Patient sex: F
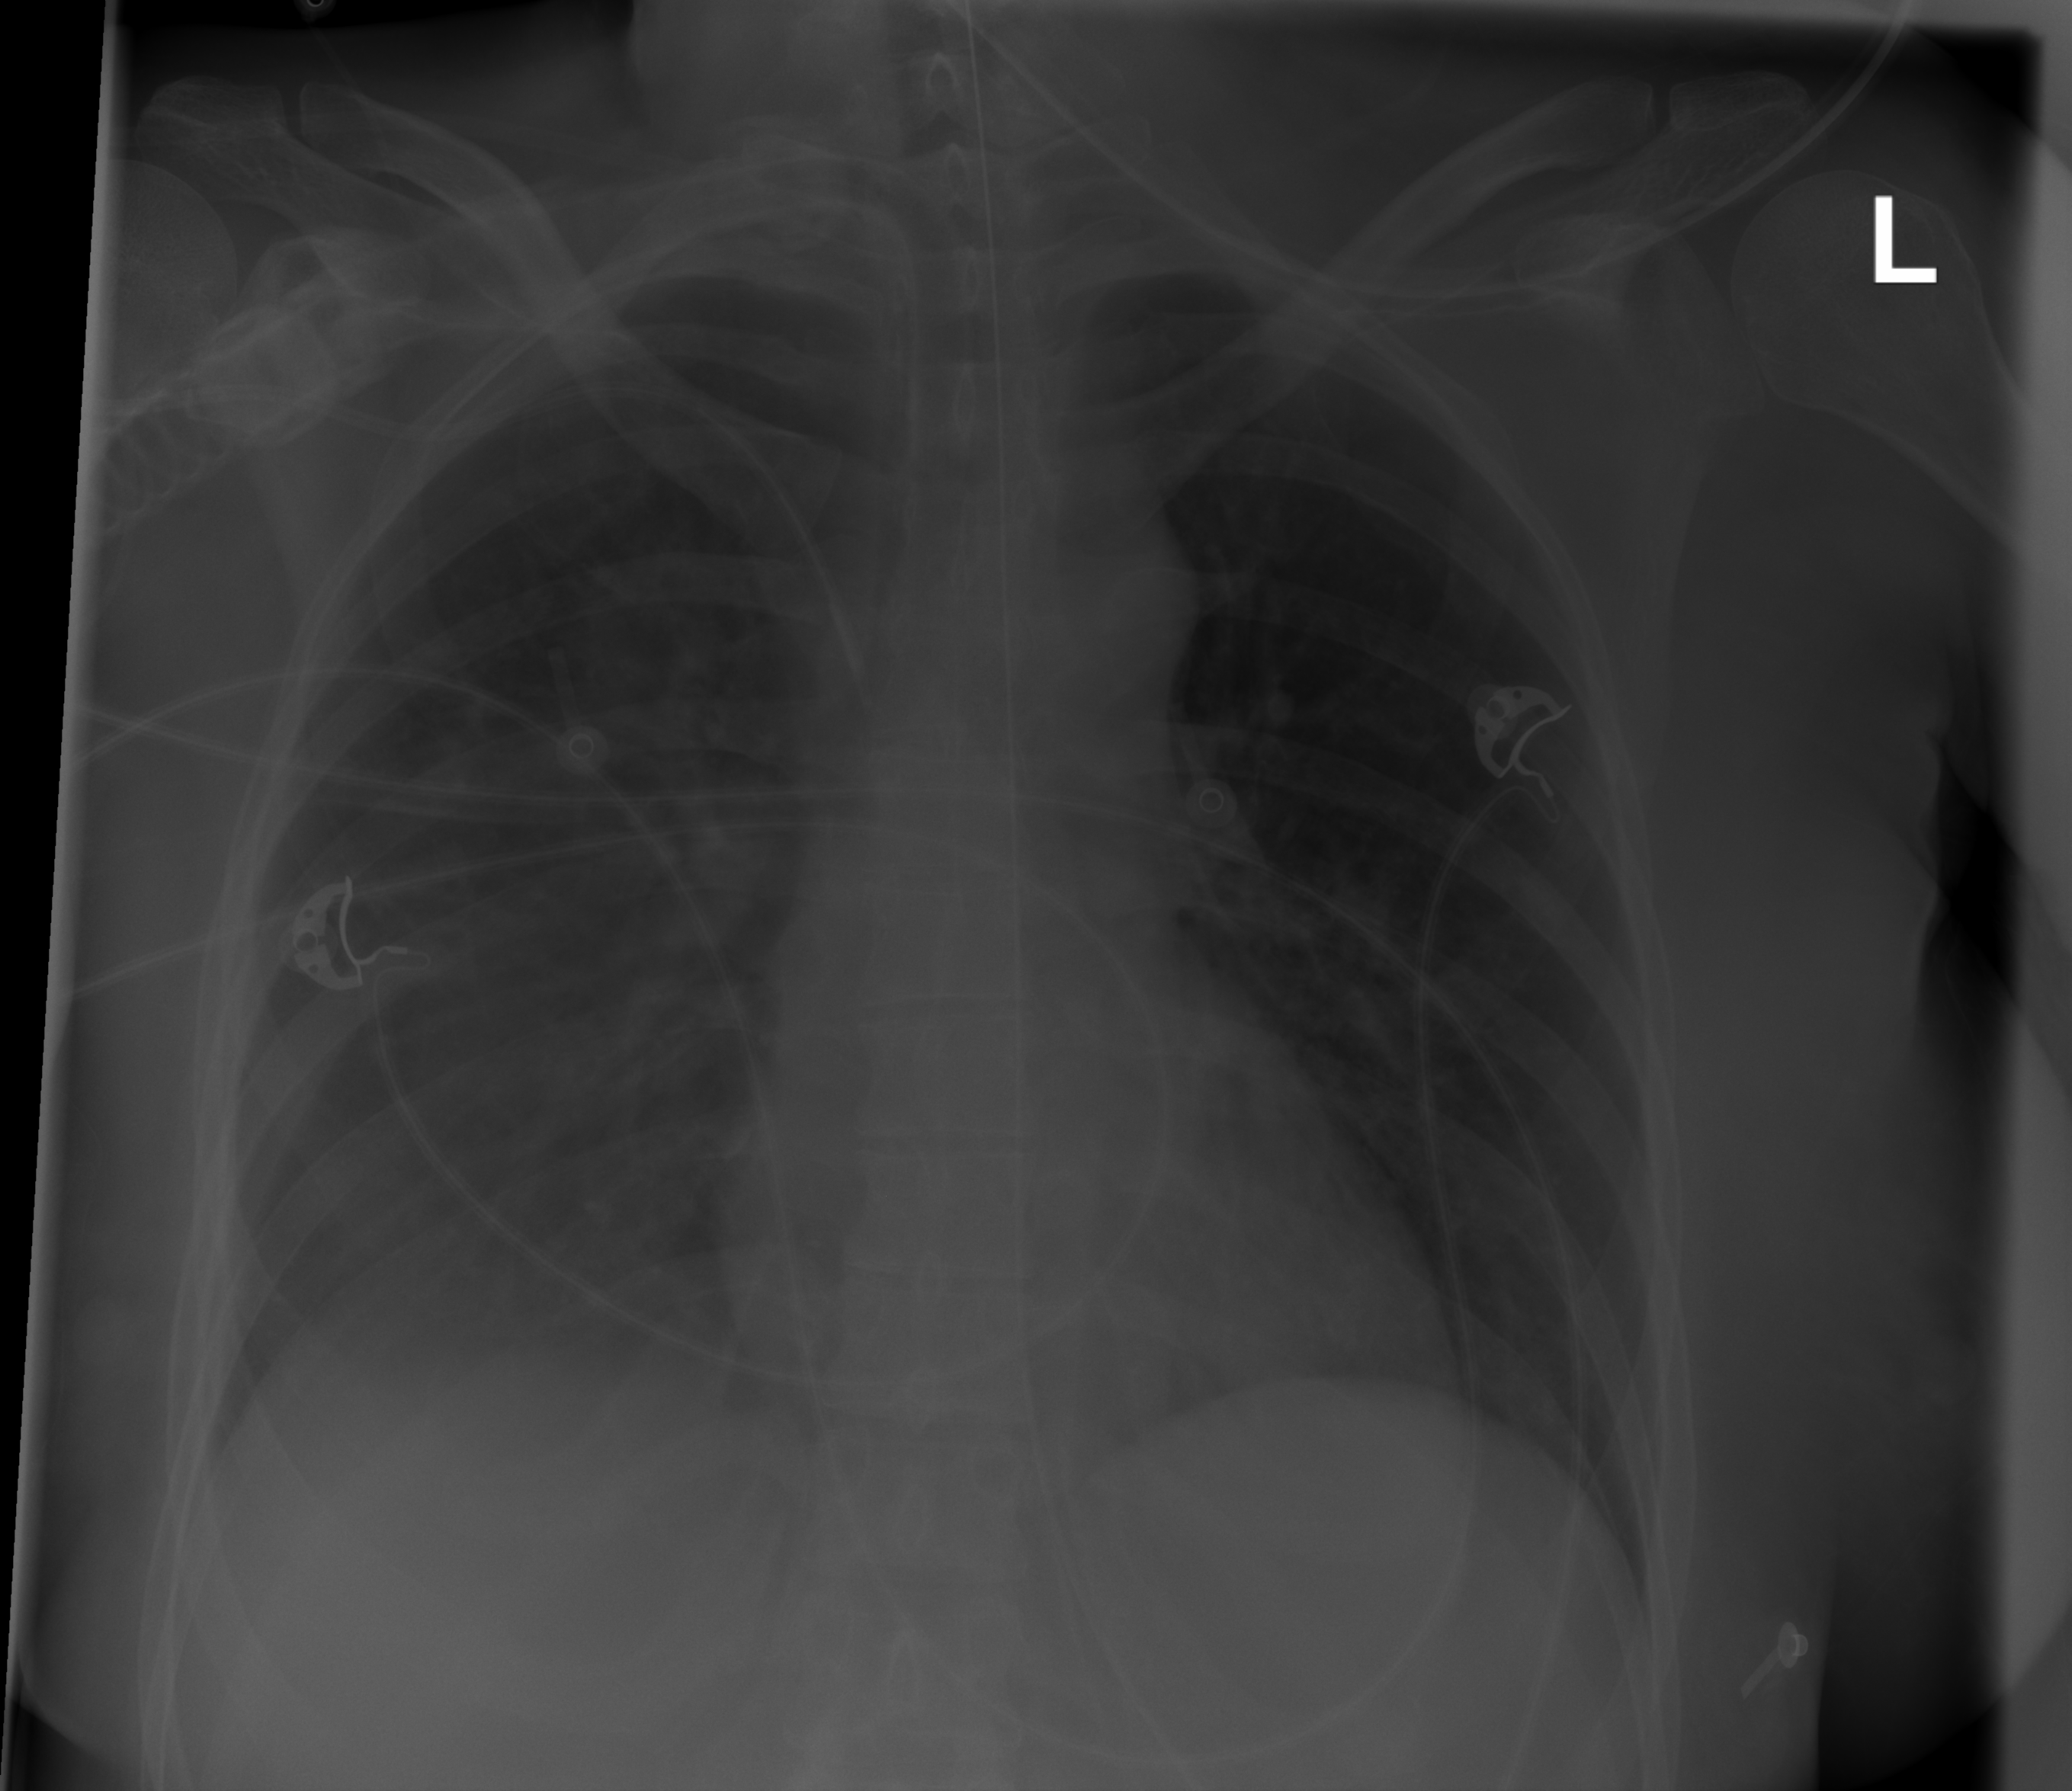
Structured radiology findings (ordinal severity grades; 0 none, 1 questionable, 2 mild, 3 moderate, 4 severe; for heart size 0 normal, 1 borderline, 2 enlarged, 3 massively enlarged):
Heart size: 0
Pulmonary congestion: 2
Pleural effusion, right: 2
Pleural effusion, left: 0
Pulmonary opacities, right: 1
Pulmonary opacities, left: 0
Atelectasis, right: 0
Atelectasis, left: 0